Question: Given the schedule below, what is the maximum total time (in minutes) a person can spend in lectures? All time nodes are integer multiples of 10 minutes.
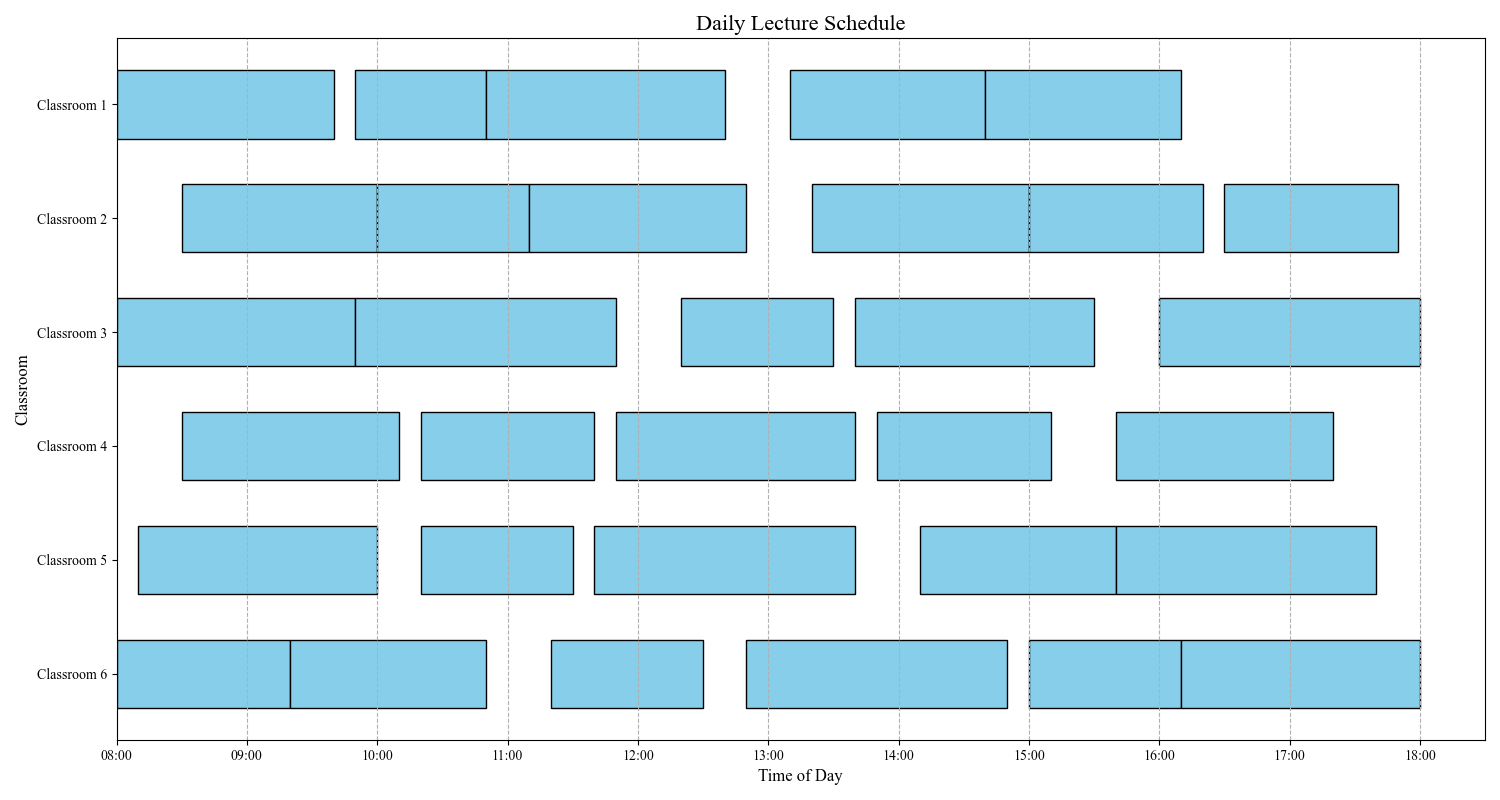
Answer: 580